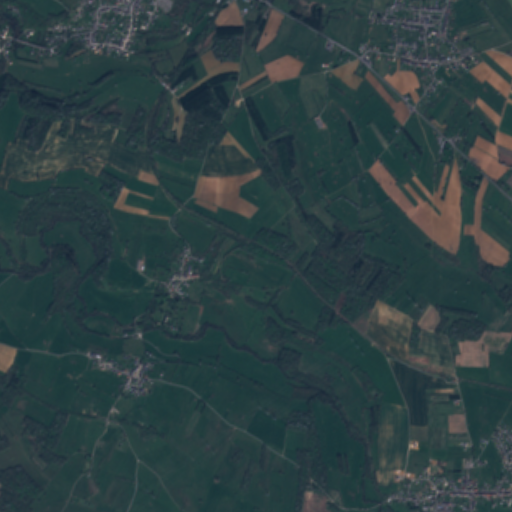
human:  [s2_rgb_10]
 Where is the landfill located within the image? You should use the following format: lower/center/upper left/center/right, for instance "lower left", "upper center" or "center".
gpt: The landfill is located in the upper center of the image.
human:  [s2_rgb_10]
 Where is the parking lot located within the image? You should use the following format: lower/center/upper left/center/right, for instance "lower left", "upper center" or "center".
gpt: The parking lot is located in the upper right of the image.
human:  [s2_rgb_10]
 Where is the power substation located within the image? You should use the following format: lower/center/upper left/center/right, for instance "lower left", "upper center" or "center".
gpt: The power substation is located in the upper right of the image.
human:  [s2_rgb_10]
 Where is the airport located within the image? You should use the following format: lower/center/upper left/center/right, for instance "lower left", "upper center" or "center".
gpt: There is no airport in the image.